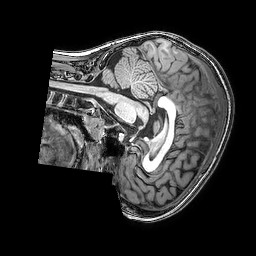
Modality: T1w
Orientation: sagittal
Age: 8
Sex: male
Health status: healthy